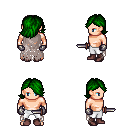
a pixel art fantasy rpg character, male body template, human, light skin, gray tattered cape, white pants, green swoop hairstyle, metal gloves, maroon shoes, dagger, four views (front, back, left, right), 2x2 character sprite sheet, small pixel art, hard edges, no anti-aliasing